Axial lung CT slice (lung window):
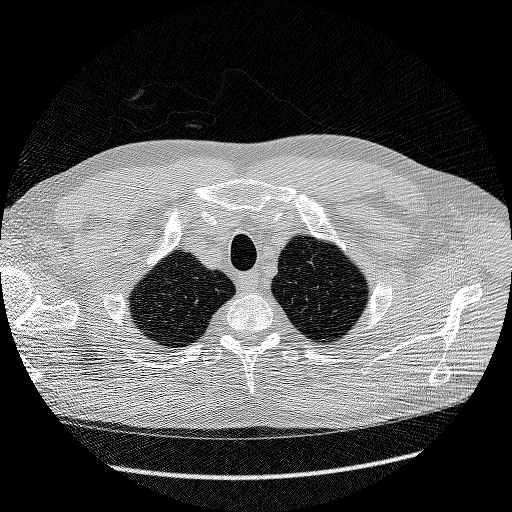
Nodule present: no